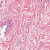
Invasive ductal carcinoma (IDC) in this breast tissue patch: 0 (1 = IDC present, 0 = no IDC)